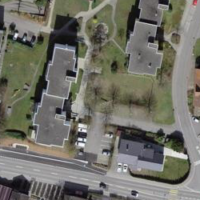
EUNIS habitat code: 54
Species observed at this site:
Corylus avellana